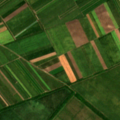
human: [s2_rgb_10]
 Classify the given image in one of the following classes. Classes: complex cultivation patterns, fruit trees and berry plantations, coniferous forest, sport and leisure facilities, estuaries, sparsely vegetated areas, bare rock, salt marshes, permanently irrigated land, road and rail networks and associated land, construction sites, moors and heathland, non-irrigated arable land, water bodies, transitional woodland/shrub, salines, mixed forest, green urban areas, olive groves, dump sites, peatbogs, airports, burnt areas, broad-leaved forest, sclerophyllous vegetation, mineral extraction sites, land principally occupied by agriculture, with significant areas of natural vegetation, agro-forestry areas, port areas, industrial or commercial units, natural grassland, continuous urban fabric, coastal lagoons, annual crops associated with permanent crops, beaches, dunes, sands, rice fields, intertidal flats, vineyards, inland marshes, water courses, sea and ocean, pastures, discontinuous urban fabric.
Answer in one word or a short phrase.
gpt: non-irrigated arable land